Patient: sex M, age 46
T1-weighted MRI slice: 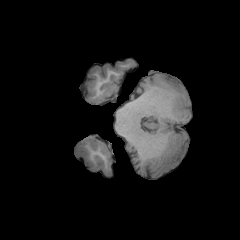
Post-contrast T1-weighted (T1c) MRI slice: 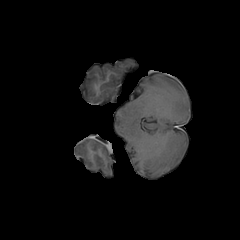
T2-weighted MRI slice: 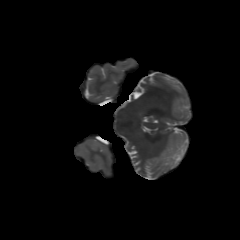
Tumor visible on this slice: yes
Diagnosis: Glioblastoma, IDH-wildtype
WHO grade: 4